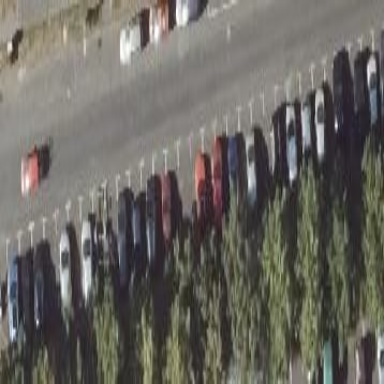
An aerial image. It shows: Street-side parking area.